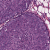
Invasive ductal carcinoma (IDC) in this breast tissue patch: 0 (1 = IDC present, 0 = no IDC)